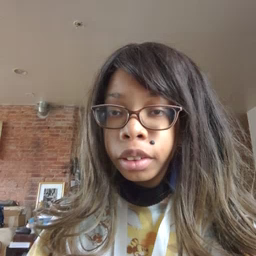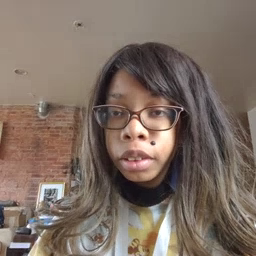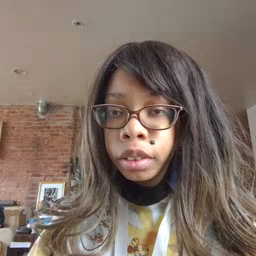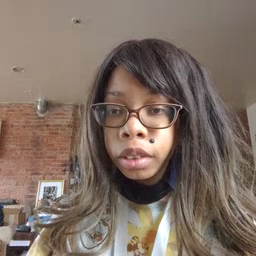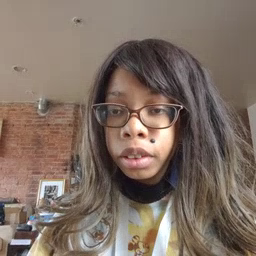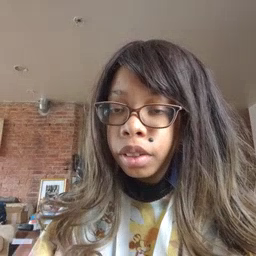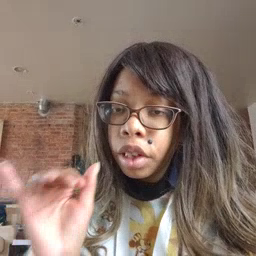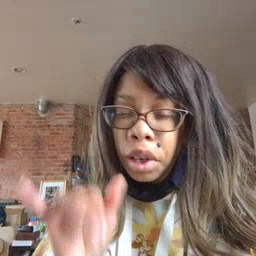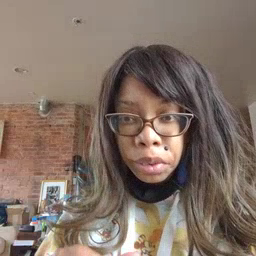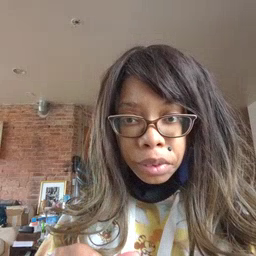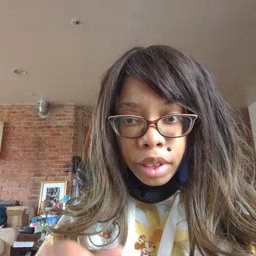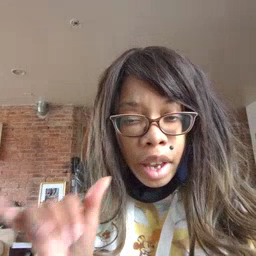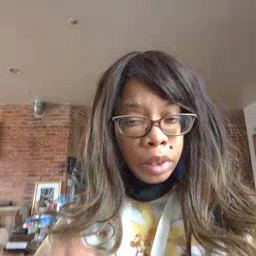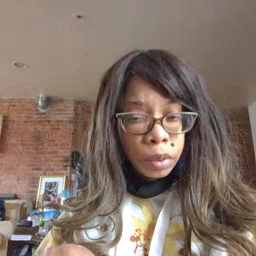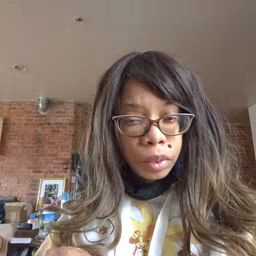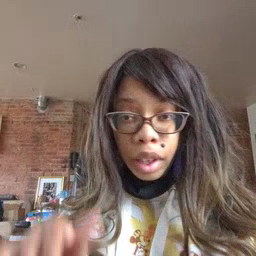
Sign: same